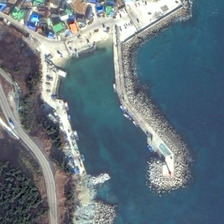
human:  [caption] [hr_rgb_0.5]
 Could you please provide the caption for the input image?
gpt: several boats are in a port near some buildings and green trees .

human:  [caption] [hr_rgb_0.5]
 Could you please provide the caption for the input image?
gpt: several boats are in a port near some buildings and green trees .

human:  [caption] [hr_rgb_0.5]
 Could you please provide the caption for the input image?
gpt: several boats are in a port near some buildings and green trees .

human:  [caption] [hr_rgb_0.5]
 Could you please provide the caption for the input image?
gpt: several boats are in a port near some buildings and green trees .

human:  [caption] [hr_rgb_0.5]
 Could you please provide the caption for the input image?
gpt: several boats are in a port near some buildings and green trees .